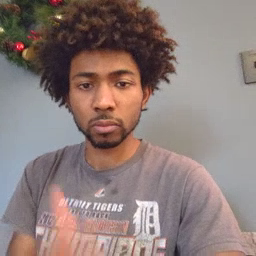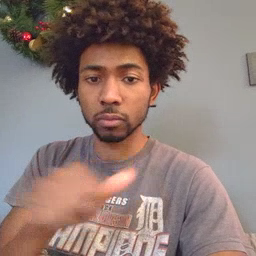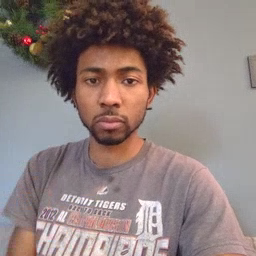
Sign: any